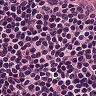
Metastatic tissue present: no